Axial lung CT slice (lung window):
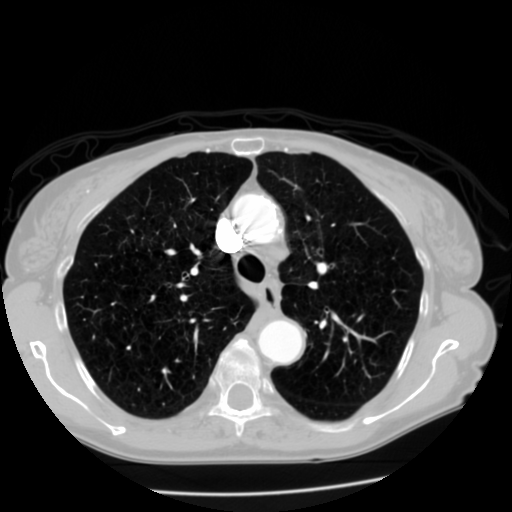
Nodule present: no